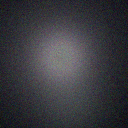
Screen state: off